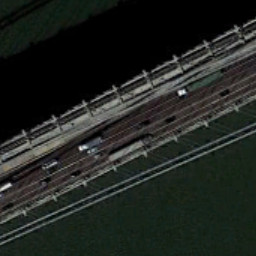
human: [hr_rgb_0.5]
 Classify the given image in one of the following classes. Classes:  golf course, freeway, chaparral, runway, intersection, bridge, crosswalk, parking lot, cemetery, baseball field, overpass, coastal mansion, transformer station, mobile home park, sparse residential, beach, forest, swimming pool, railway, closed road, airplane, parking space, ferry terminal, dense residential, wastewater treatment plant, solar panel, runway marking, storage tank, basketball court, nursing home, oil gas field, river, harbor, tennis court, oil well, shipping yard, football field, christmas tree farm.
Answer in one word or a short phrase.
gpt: bridge